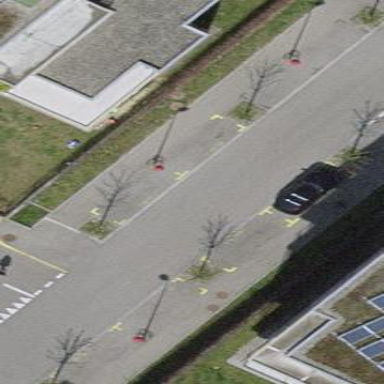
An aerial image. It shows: Parking lane area.